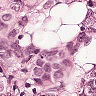
Metastatic tissue present: yes